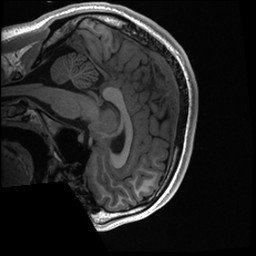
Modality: T1w
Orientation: sagittal
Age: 18
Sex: female